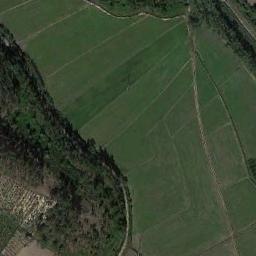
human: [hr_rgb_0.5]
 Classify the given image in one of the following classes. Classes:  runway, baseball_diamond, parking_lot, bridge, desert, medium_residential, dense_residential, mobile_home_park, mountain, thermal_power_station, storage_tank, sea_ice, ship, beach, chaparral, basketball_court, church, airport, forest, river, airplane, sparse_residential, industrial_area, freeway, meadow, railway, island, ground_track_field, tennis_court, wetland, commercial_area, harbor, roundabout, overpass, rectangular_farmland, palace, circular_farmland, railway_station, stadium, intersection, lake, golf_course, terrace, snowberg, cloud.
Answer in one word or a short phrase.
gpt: rectangular_farmland